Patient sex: M
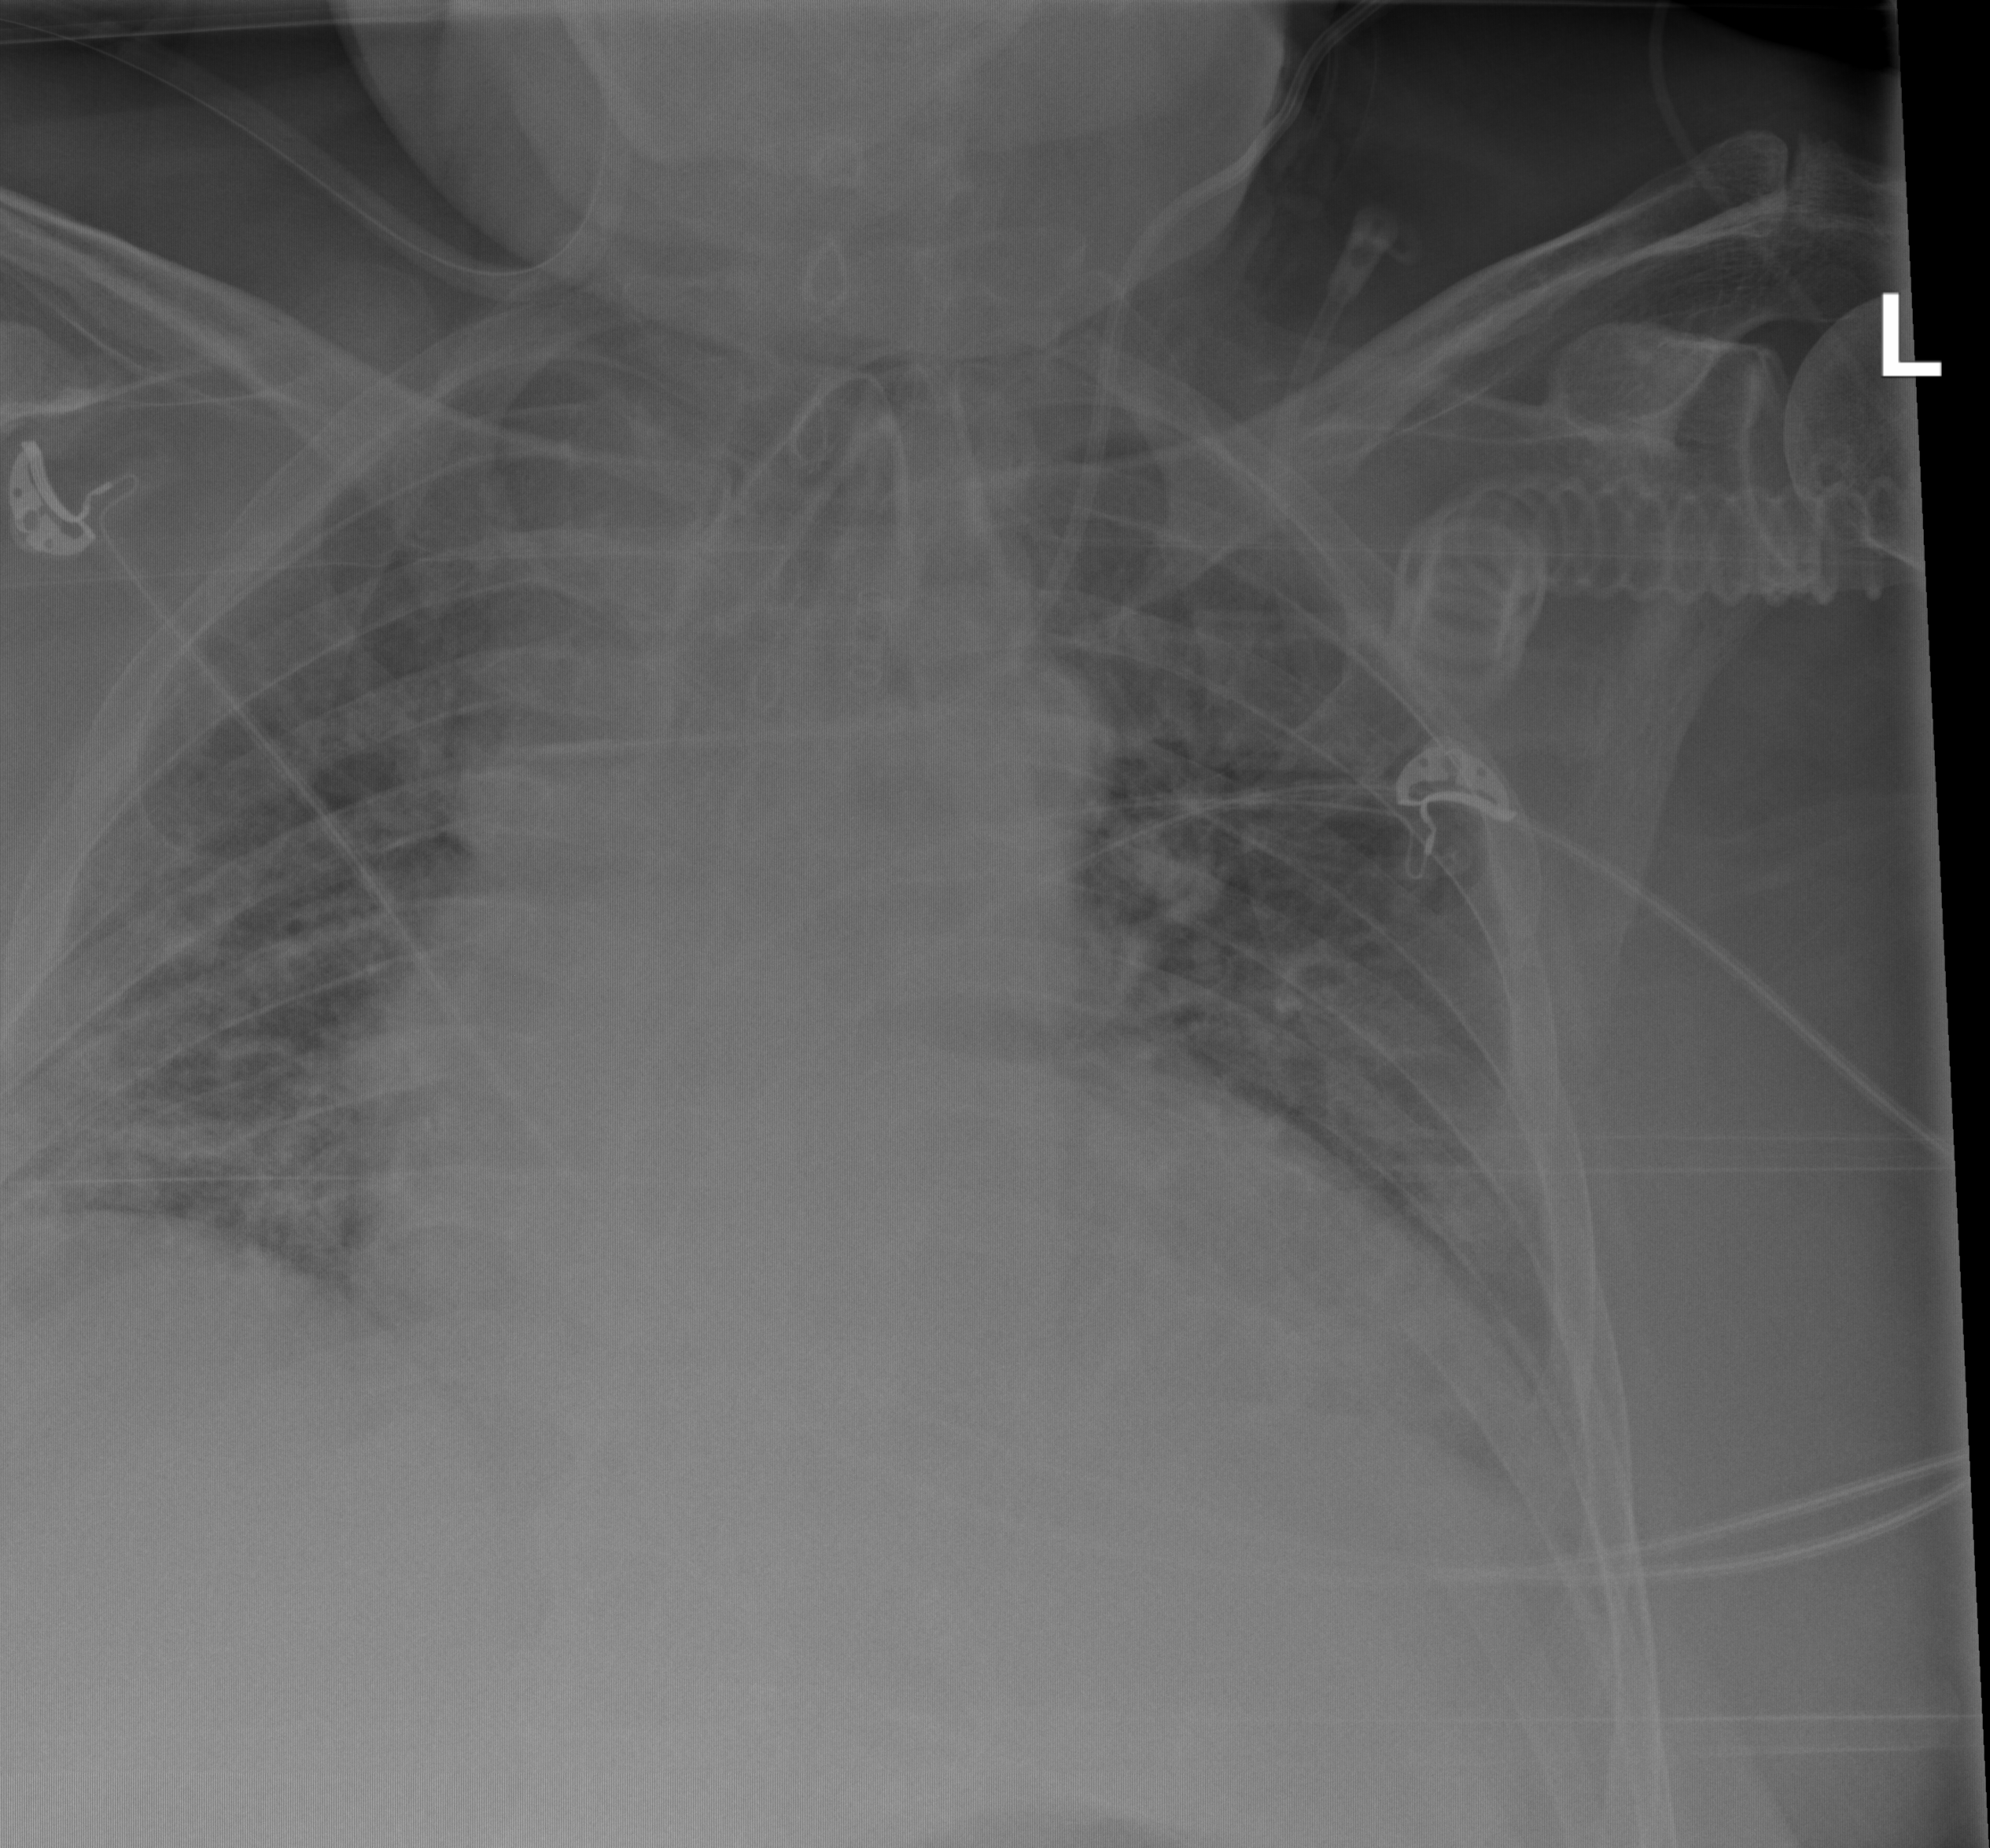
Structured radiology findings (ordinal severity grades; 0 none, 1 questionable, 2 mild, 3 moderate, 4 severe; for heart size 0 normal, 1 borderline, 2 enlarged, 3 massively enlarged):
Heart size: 2
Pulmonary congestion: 2
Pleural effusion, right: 0
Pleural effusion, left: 0
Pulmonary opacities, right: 2
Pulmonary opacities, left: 2
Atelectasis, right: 2
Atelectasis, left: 2